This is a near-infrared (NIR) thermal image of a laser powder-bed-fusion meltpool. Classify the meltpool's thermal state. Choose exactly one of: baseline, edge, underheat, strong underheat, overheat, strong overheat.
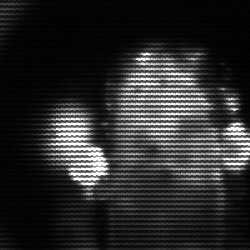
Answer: strong underheat